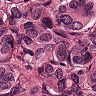
Metastatic tissue present: yes